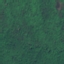
Land use / land cover class: Forest